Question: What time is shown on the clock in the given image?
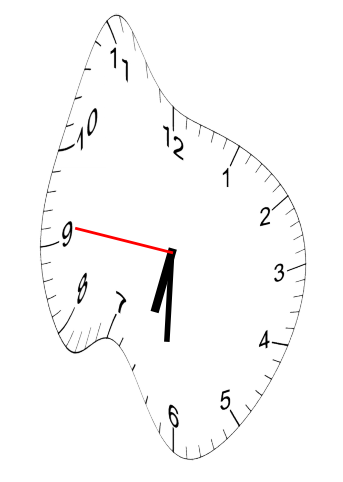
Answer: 06:30:46